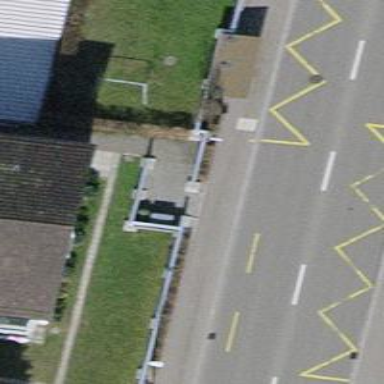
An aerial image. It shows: Noise barrier wall.